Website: apple
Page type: billing-address
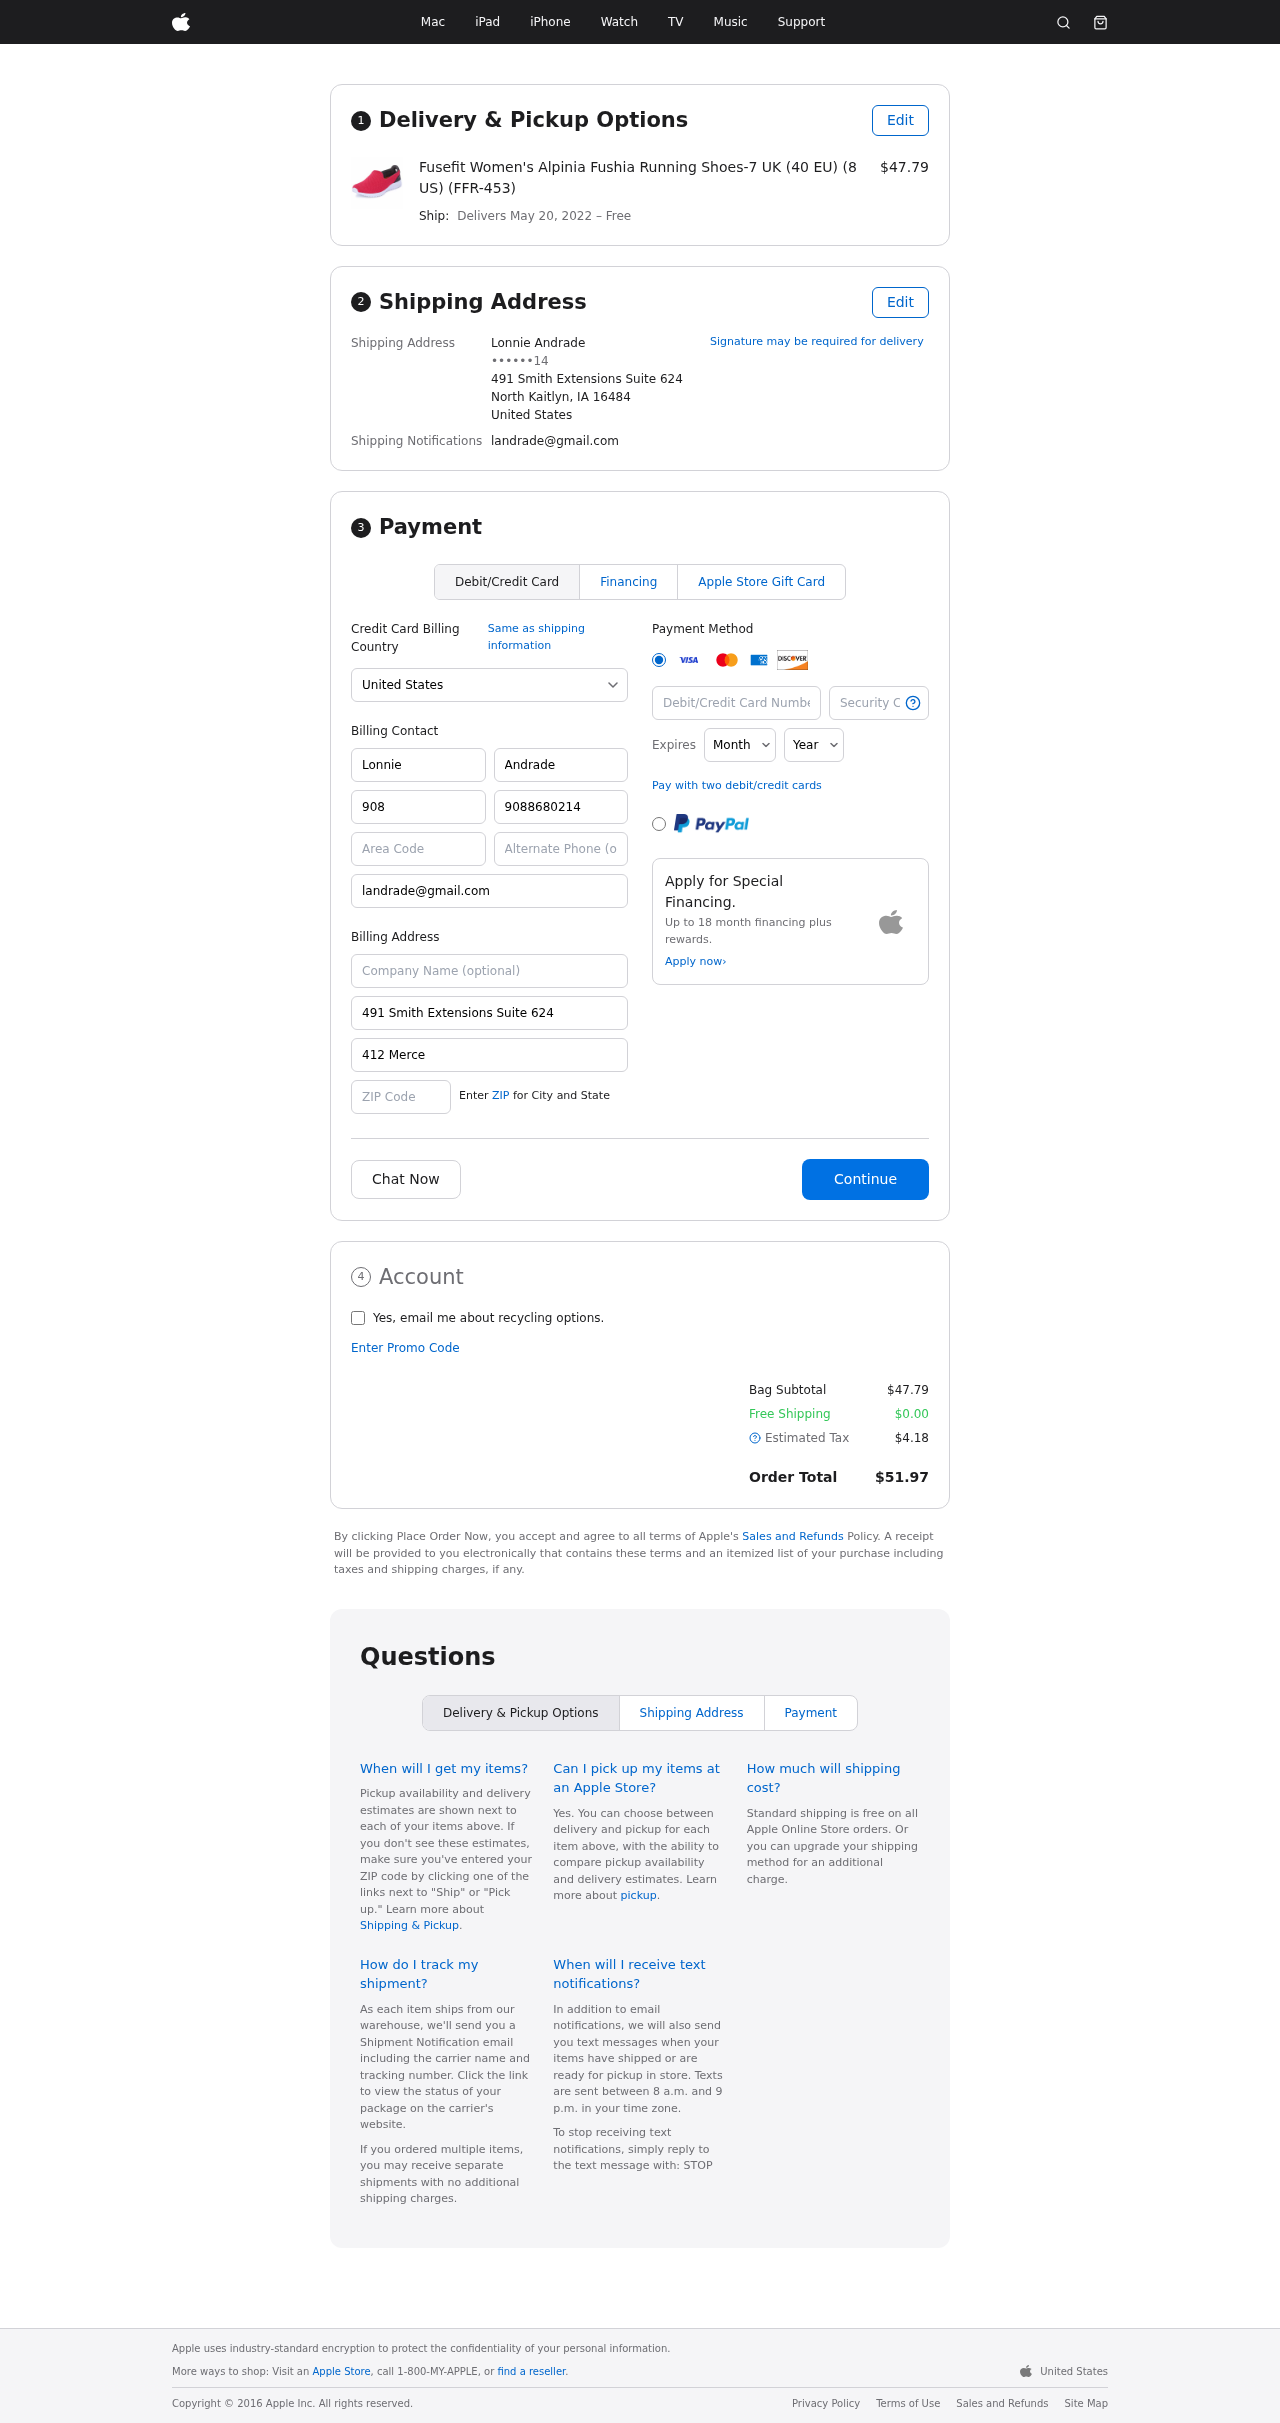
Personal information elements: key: PII_CARD_CVV
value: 885
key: PII_CARD_EXPIRY_MONTH
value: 03
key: PII_CARD_EXPIRY_YEAR
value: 30
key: PII_CARD_NUMBER
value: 2229 6781 1619 1739
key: PII_CITY_STATE_ZIP
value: North Kaitlyn, IA 16484
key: PII_COUNTRY
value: United States
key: PII_EMAIL
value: landrade@gmail.com
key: PII_FULLNAME
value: Lonnie Andrade
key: PII_STREET
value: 491 Smith Extensions Suite 624
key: PII_PHONE_MASKED
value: ••••••14
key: PII_BILLING_FIRSTNAME
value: Lonnie
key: PII_BILLING_LASTNAME
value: Andrade
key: PII_BILLING_PHONE_AREA
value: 908
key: PII_BILLING_PHONE
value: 9088680214
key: PII_BILLING_EMAIL
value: landrade@gmail.com
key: PII_BILLING_STREET
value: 491 Smith Extensions Suite 624
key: PII_BILLING_STREET2
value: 412 Mercedes Brook
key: PII_BILLING_POSTCODE
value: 16484
Product elements: key: PRODUCT1_NAME
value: Fusefit Women's Alpinia Fushia Running Shoes-7 UK (40 EU) (8 US) (FFR-453)
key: PRODUCT1_PRICE
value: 47.79
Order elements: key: ORDER_DELIVERY_DATE
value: May 20, 2022
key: ORDER_SUBTOTAL
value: $47.79
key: ORDER_SHIPPING_COST
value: $0.00
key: ORDER_TAX
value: $4.18
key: ORDER_TOTAL
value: $51.97